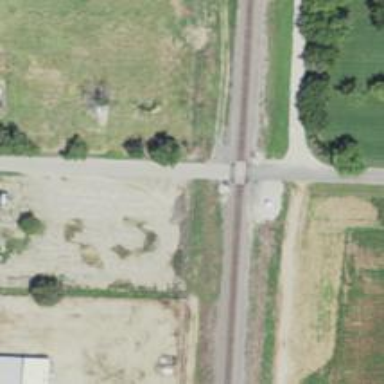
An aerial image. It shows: Railway level crossing.